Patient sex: F
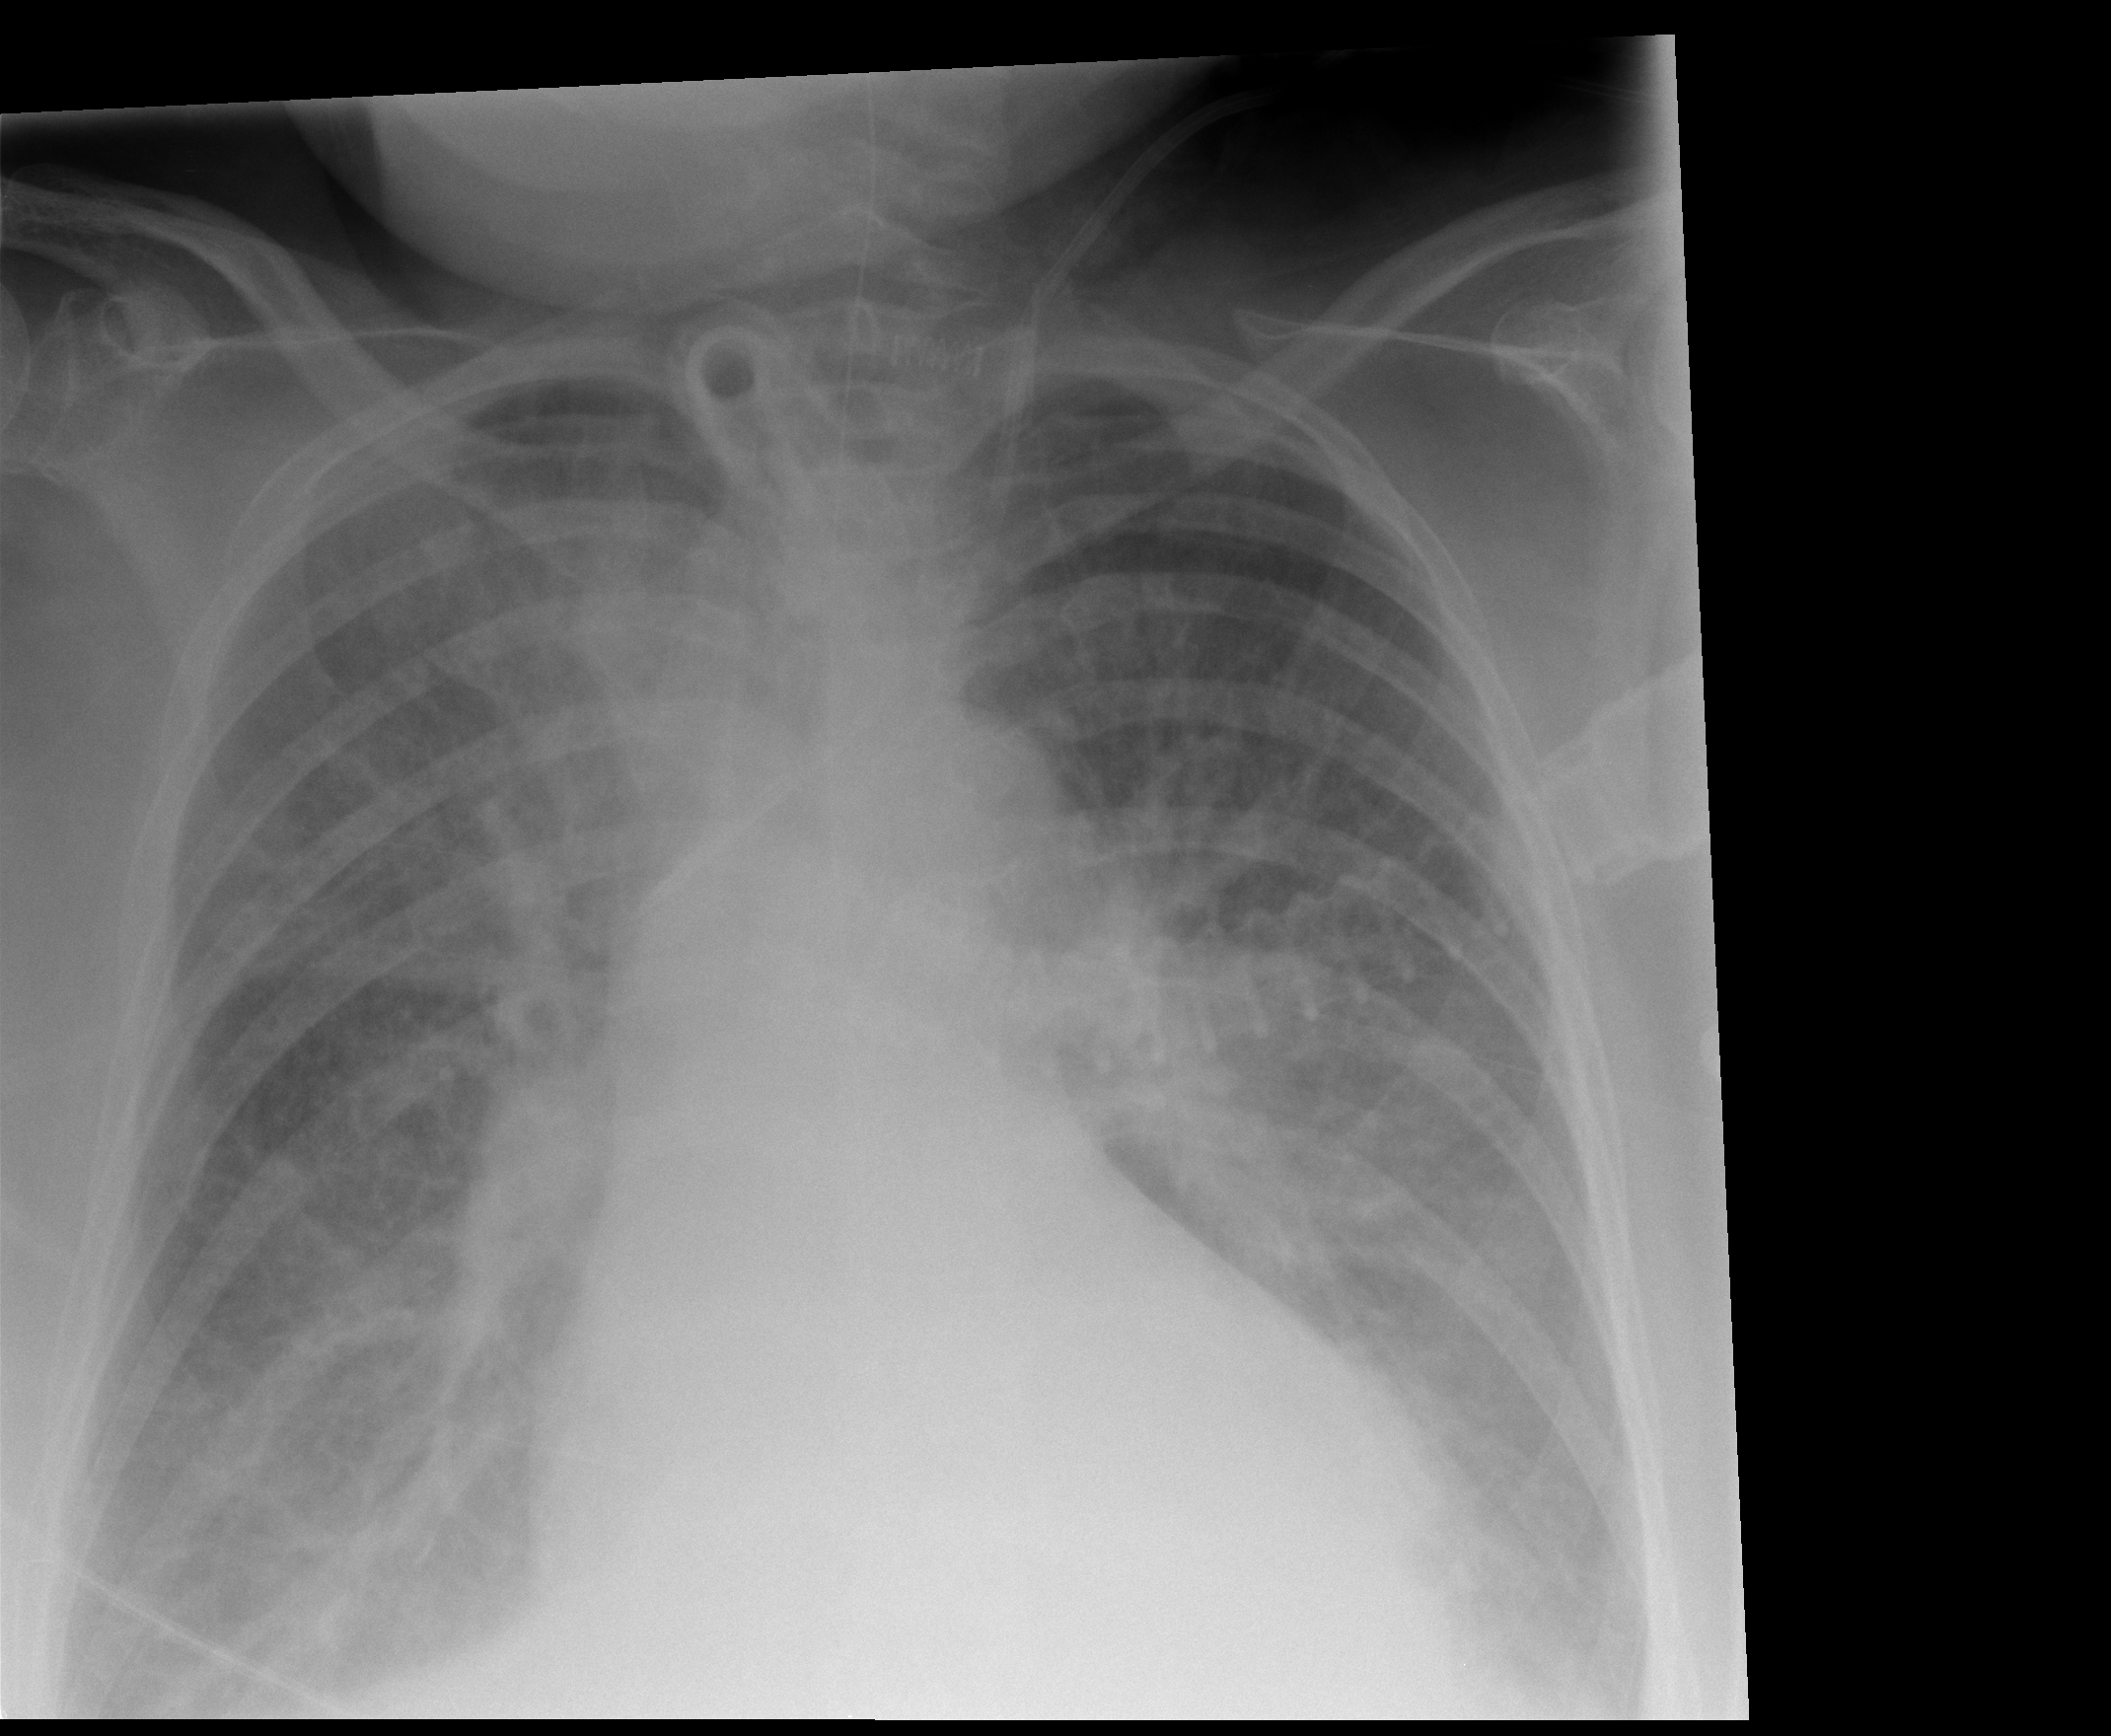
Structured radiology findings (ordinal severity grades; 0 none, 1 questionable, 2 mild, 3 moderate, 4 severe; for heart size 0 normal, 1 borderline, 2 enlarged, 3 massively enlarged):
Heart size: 2
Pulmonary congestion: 2
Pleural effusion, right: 2
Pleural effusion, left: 2
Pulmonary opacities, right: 0
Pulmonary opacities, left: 0
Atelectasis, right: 2
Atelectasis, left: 2